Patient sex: M
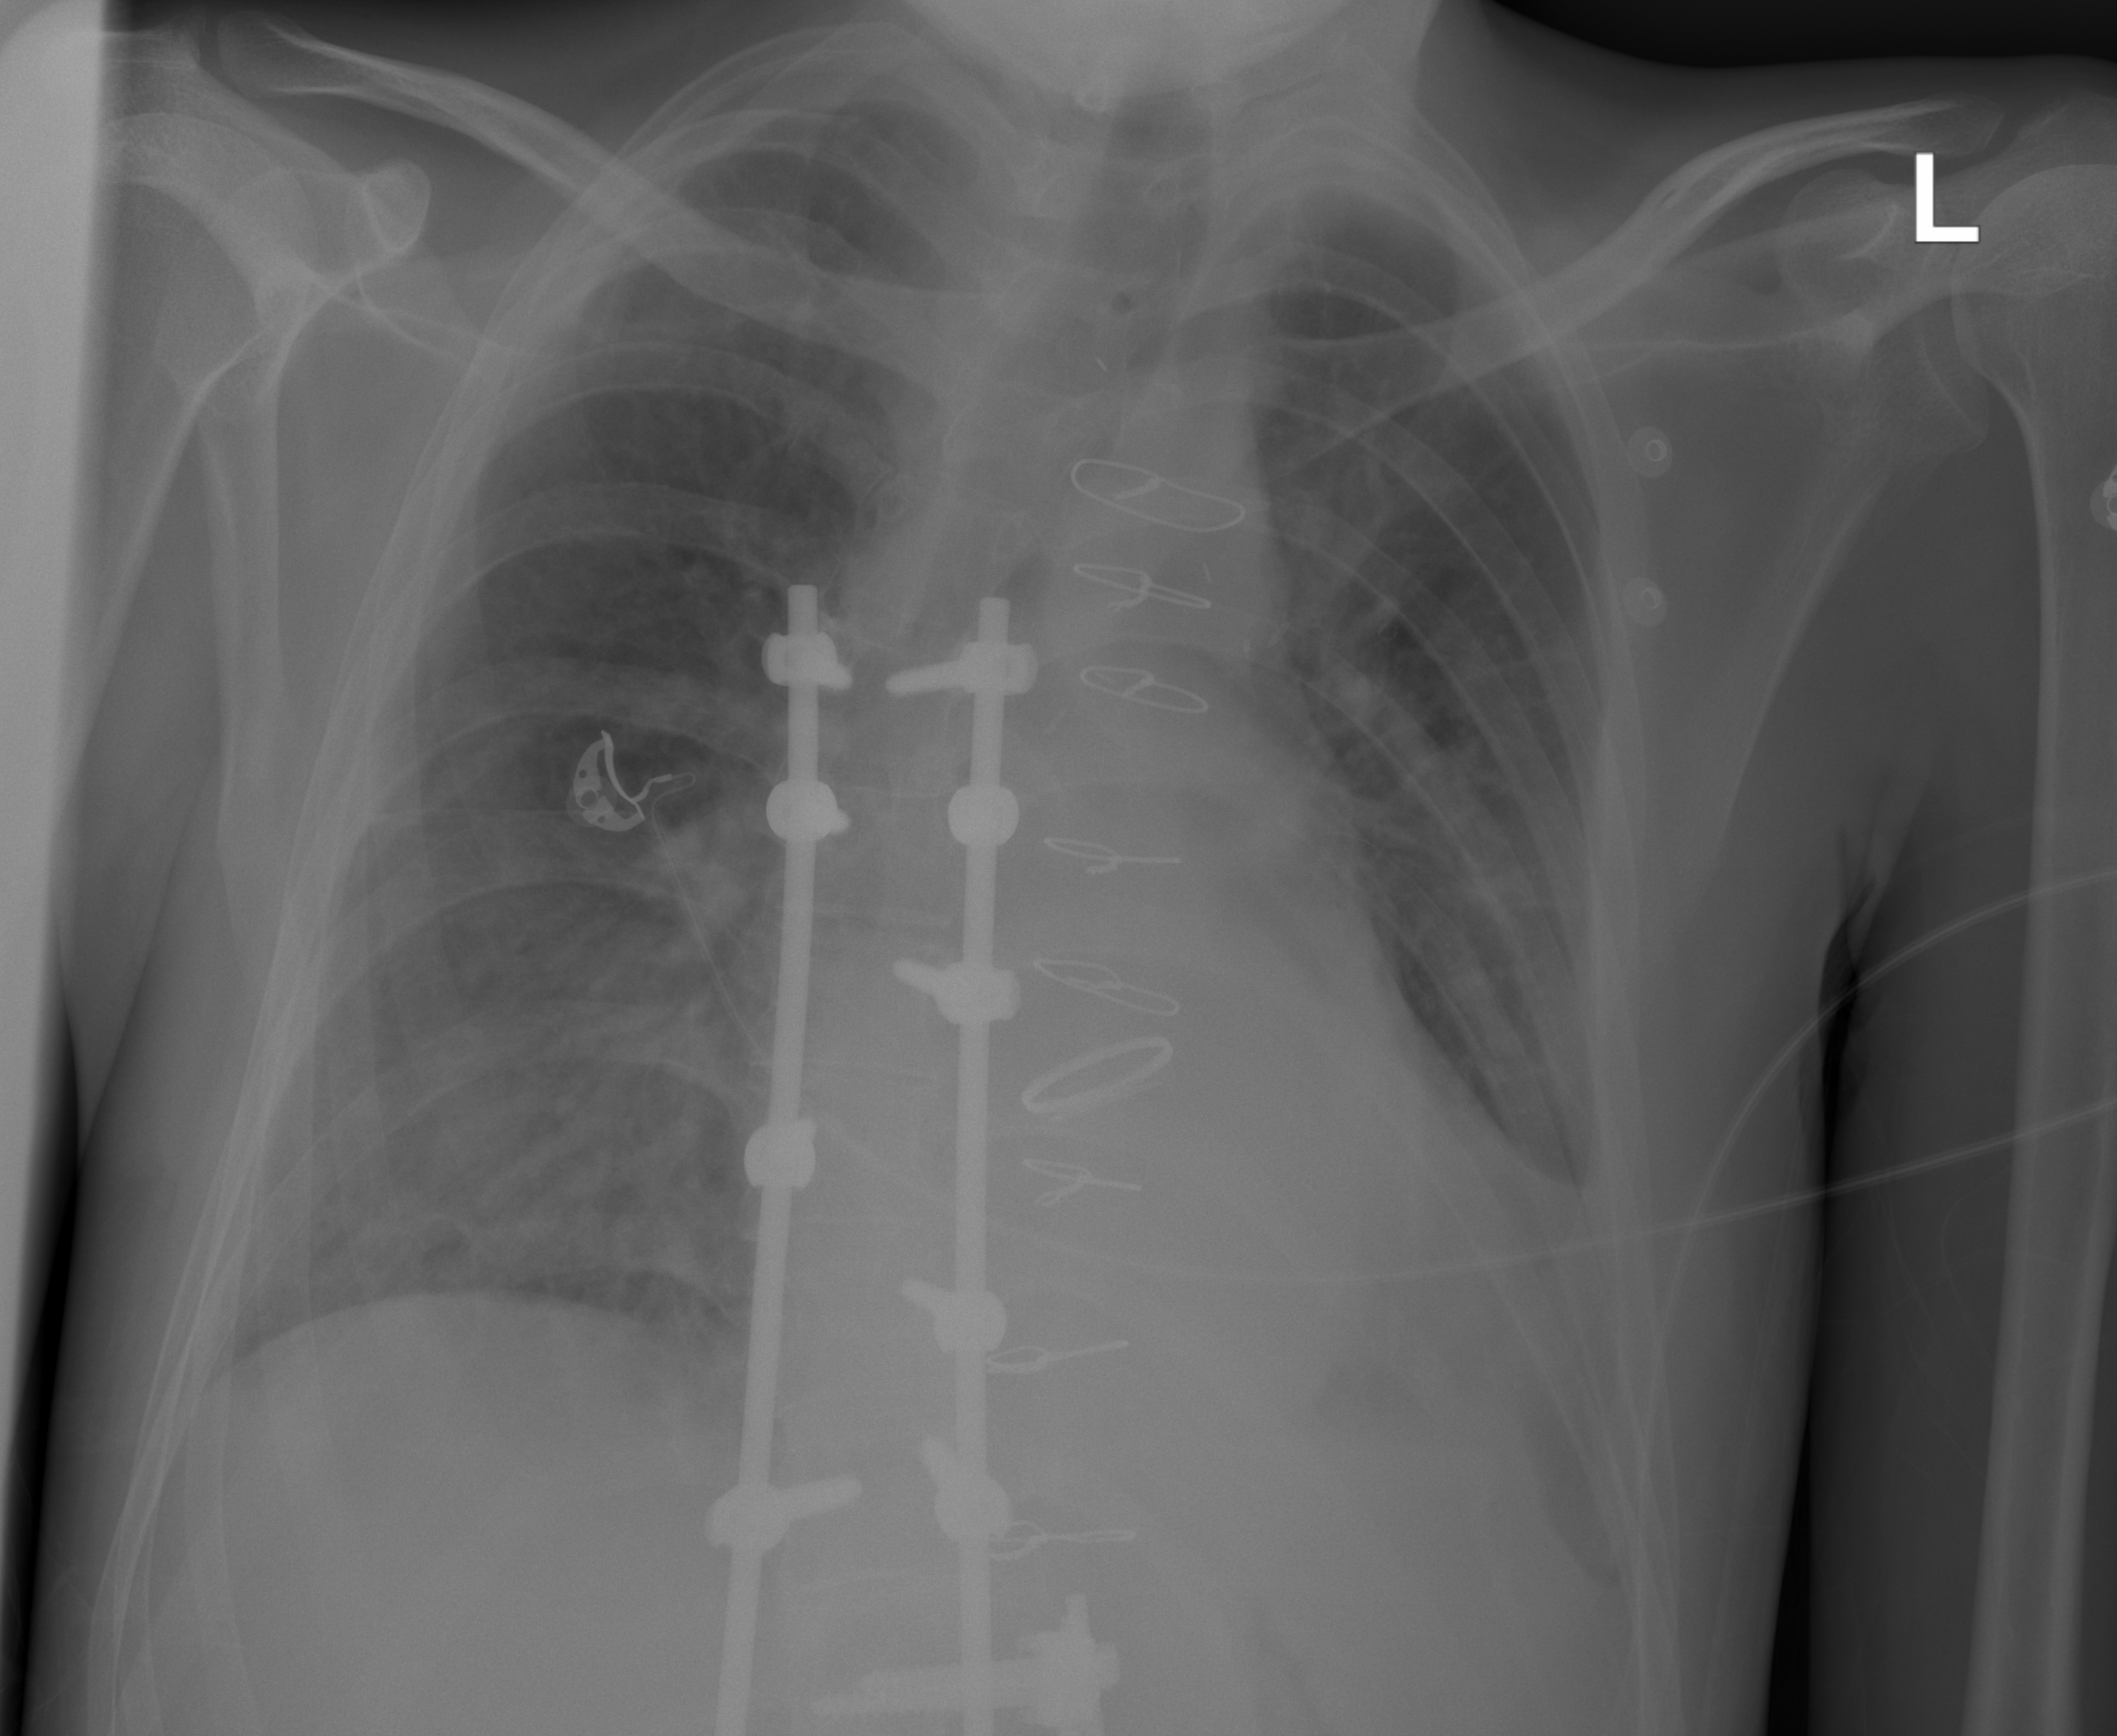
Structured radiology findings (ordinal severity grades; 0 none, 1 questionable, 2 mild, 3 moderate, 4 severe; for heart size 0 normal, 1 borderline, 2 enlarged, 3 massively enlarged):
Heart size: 0
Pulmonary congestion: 0
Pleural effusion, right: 0
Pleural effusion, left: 2
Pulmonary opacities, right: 2
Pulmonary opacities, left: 2
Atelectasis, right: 0
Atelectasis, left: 2